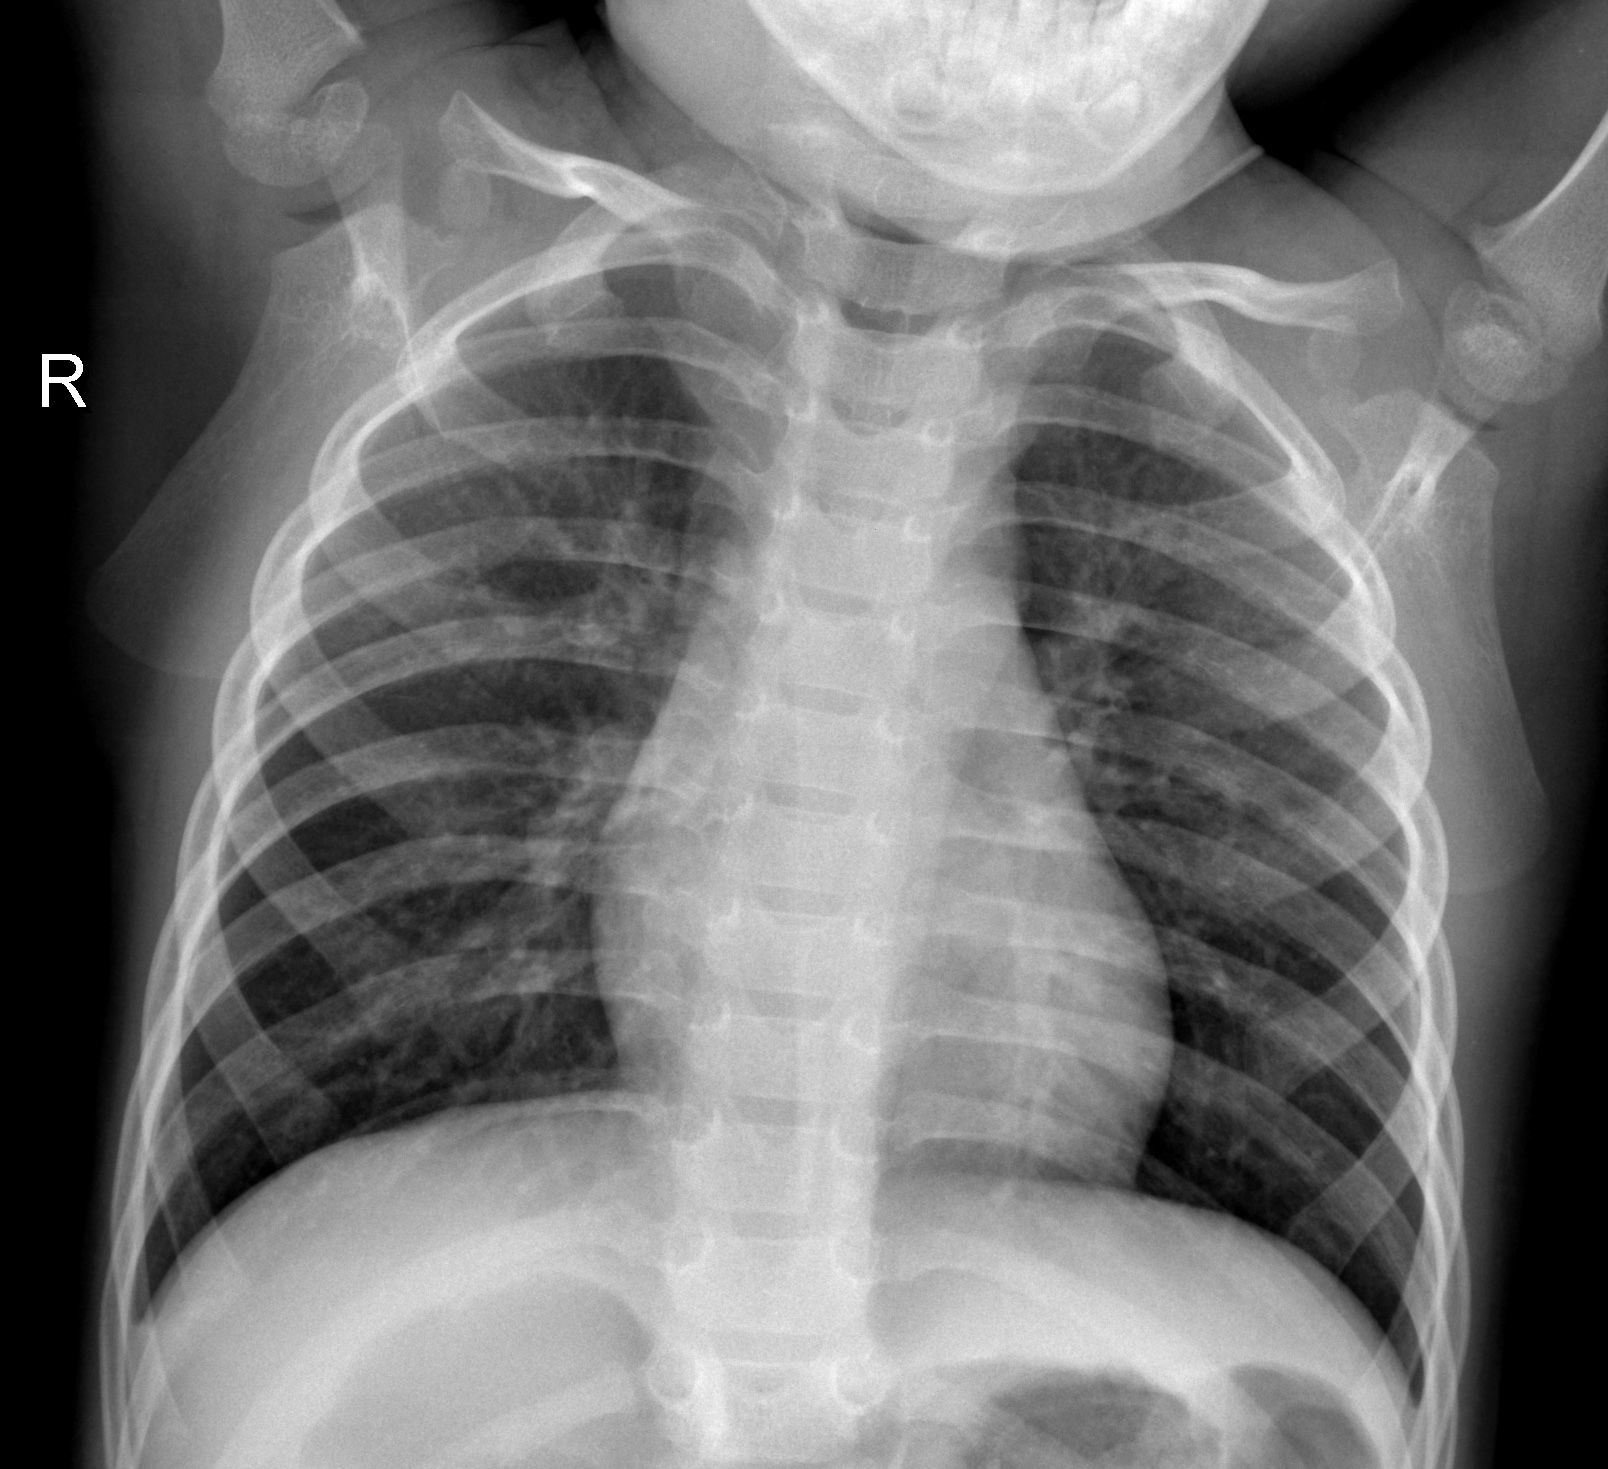
Diagnosis: NORMAL